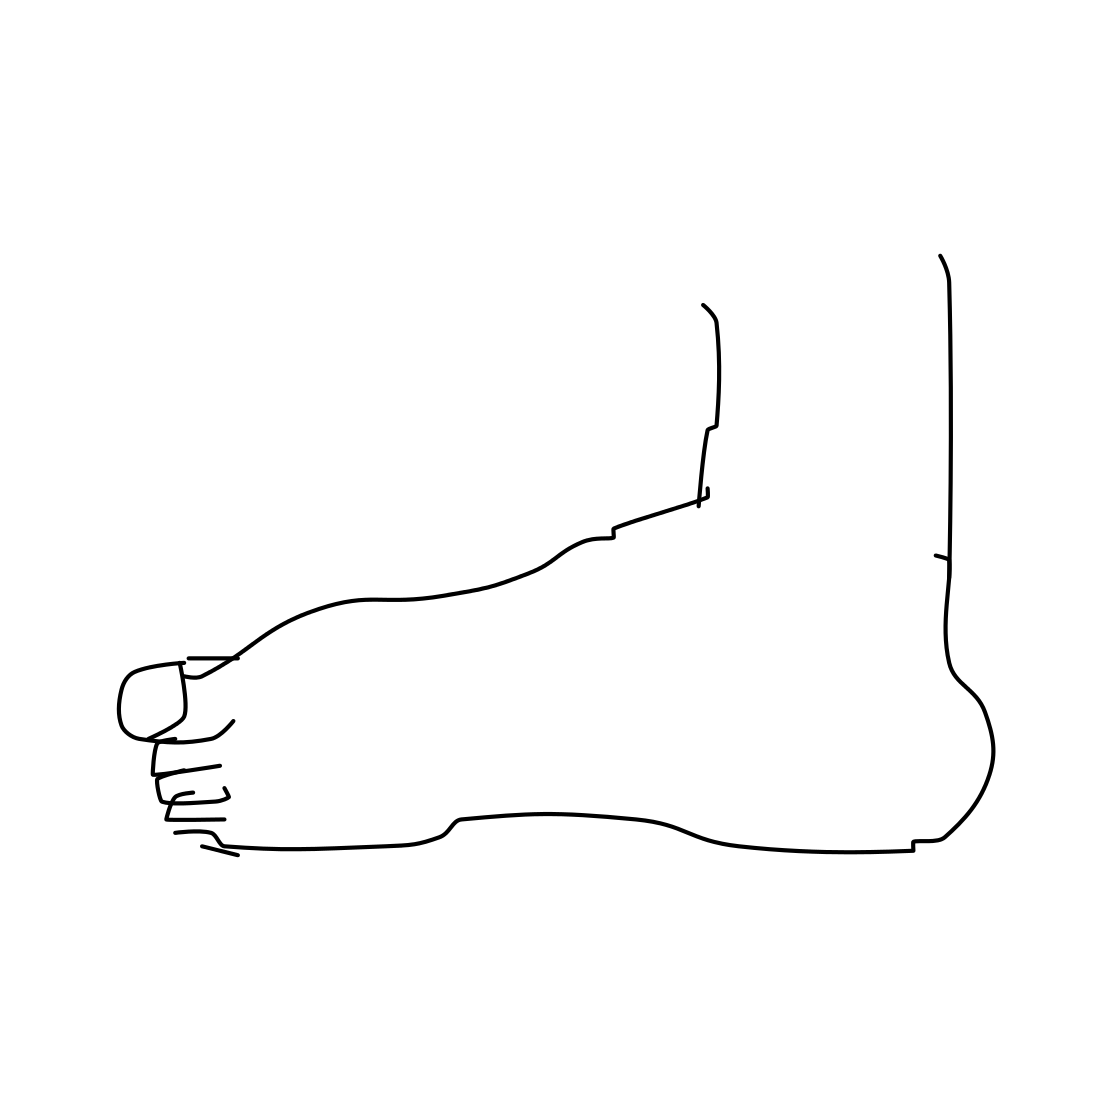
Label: foot